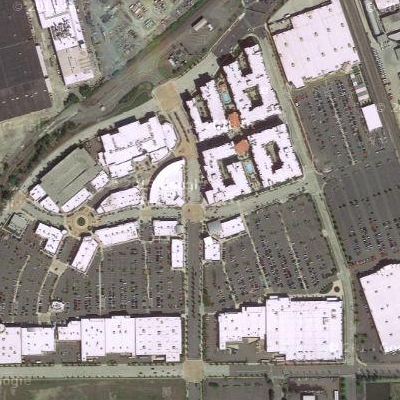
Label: gParking